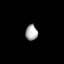
Tissue: lung
Cell type: Epithelial cells
Senescence score: 0.5412
Nuclear area (px): 190
Mean DAPI intensity: 167.237